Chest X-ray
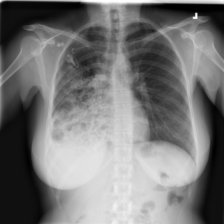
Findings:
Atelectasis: negative
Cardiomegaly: negative
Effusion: positive
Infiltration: positive
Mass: negative
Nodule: negative
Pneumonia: negative
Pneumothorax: negative
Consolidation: negative
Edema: negative
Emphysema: negative
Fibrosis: negative
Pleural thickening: negative
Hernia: negative